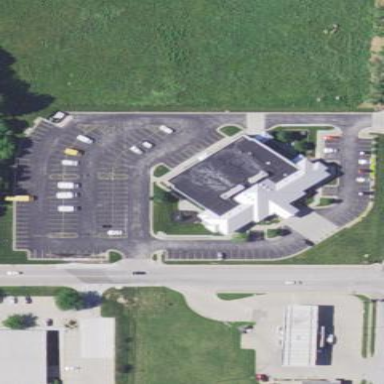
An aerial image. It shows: Pharmacy building.